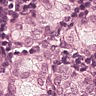
Metastatic tissue present: yes